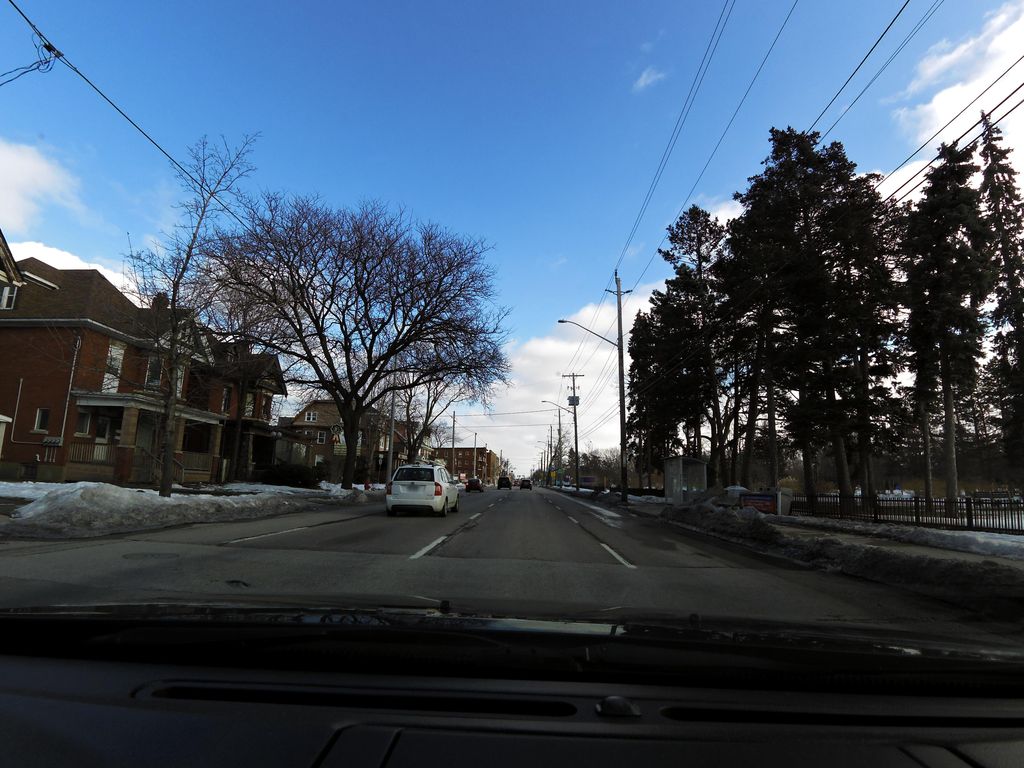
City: hamilton